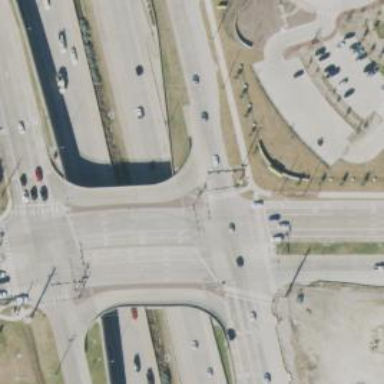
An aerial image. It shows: Secondary link road.